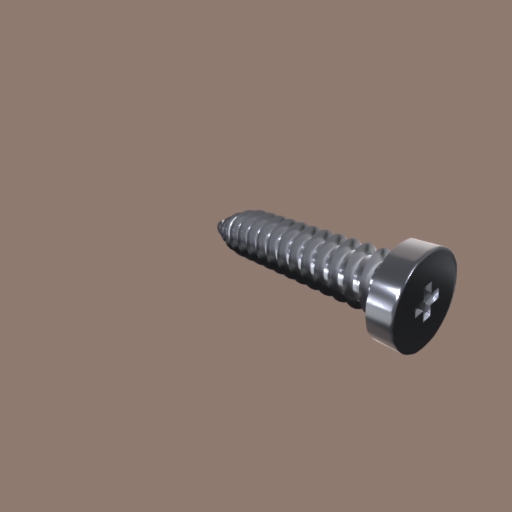
Label: screw